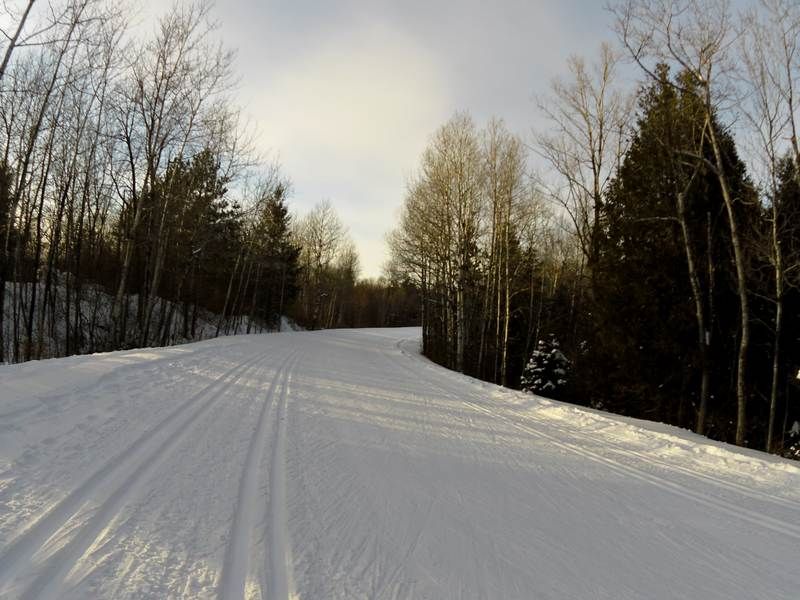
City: ottawa-gatineau